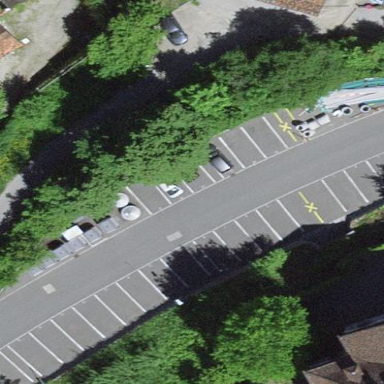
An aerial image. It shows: Street side parking area.